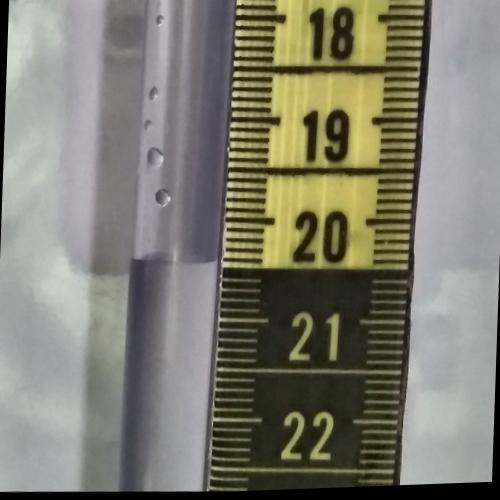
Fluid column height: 20.4 cm